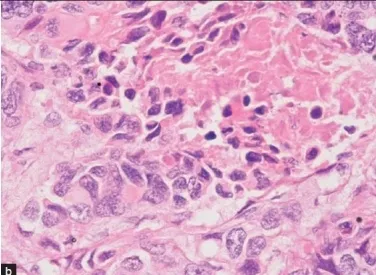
(b) Histopathological examination of mastectomy specimen, x40 high power showing squamous cell carcinoma with intraepithelial keratin.
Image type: pathology (h&e)